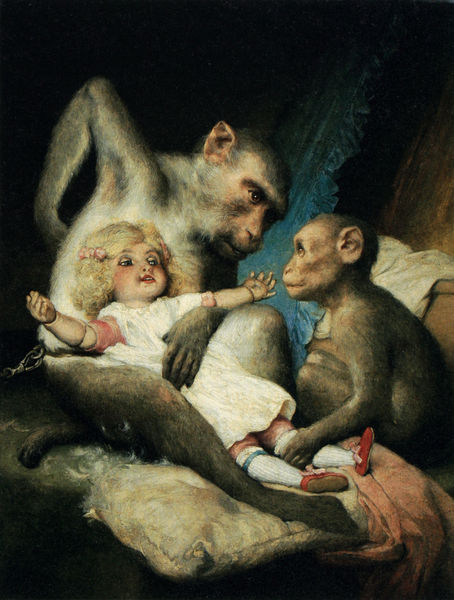
Titel: Anthropologischer Unterricht
Künstler: Gabriel von Max
Standort: München
Institution: Privatbesitz, Courtesy Galerie Konrad Bayer
Schlagwörter: blau, dunkel, gemälde, schatten, schlaf, weiß, mädchen, finger, geste, grau, holz, kleid, licht, ohr, profil, rücken, schwarz, szene, türkis, blüten, rosen, rot, schal, tiere, tuch, schleife, alt, blond, gesichter, arme, augen, böse, federn, gesicht, hände, vorhang, öl, haare, decke, kind, mutter, kontrast, lippen, ohren, rosa, affe, fell, schwanz, lächeln, wangen, sofa, liegen, schlafen, schuhe, jungen, leine, kette, baby, rand, kissen, polster, spielen, pfoten, bauch, foto, fotografie, photographie, spiel, katze, strümpfe, lockig, streit, hässlich, haarig, anschauen, puppe, älter, kleidchen, streicheln, photo, kraulen, farbfoto, bäckchen, wess, aufnahme, installation, affen, junges, kratzen, sinnbild, anfassen, äffchen, puppenspiel, jucken, söckchen, kitzeln, vermenschlichung, schlummern, gabriel von max, ausscnitt, affenschwarz, affenliebe, kind mädchen